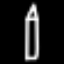
Label: pencil